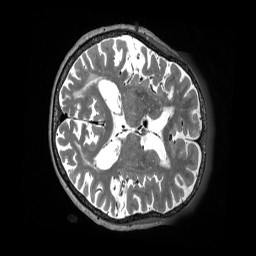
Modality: T2w
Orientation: axial
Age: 89
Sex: female